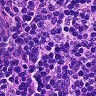
Metastatic tissue present: no